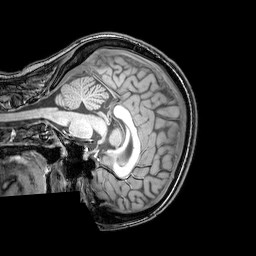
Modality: T1w
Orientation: sagittal
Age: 25
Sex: female
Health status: healthy
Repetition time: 0.081 s
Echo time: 0.037 s